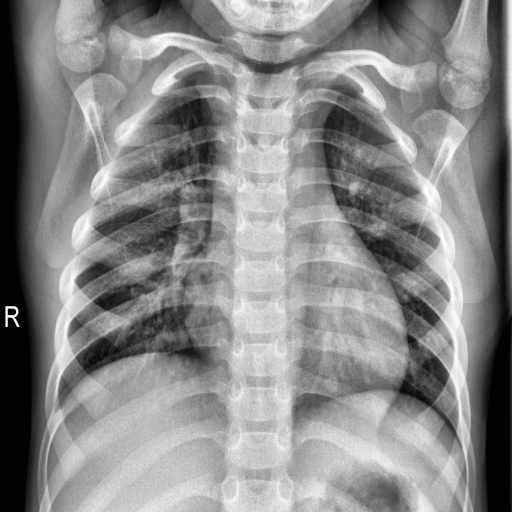
Finding: NORMAL